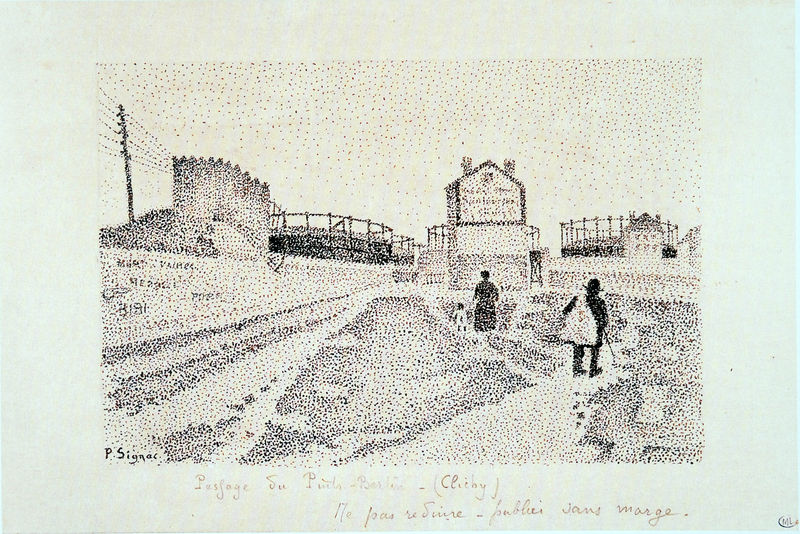
Titel: Passage du Puits-Bertin (Clichy)
Künstler: Paul Signac
Standort: Paris
Institution: Musée du Louvre
Schlagwörter: feder, himmel, mann, weiß, impressionismus, landschaft, menschen, stadt, fenster, frankreich, frau, grau, hut, schwarz, skizze, strasse, zeichnung, gebäude, haus, rot, weg, wiese, zaun, wand, halten, rahmen, tragen, signatur, feld, felder, horizont, häuser, hügel, vögel, brücke, gehen, gitter, pfad, wege, land, drei, familie, kind, mutter, paar, bauern, kamin, rund, sack, stock, schrift, papier, divisionismus, passage, vedute, gehstock, mast, pointilismus, acker, spuren, modern, dorf, mauer, grafik, bauernhof, hof, zäune, signiert, fabrik, werbung, französisch, masten, strom, inschrift, um 1900, bauer, punkte, unterschrift, burg, gepunktet, spaziergang, kabel, strommast, paul, druck, lithographie, radierung, text, buchstaben, punkt, tupfen, beschriftung, spazierstock, stempel, beutel, entwurf, tinte, schattiert, wanderer, seurat, signac, telegraphenmast, rucksack, wanderstock, louvre, bildunterschrift, handschrift, zinne, pointillismus, paul signac, pointilistisch, neoimpressionismus, industrielandschaft, rondell, matsch, drähte, leitungen, oberleitung, stromleitung, stromleitungen, strommasten, silo, gasometer, bauwerke, bildunterschrifz, clichy, cligny, grobkörnig, jaus, notiz, palimpsest, silos, silu, sizze, stornstein, stromdrähte, strommaste, wei´, pünktchen, leitung, rundell, telegrafenmast, farmer, stromwerk, signar, leutung, mastt, bootstromleitung, erweg